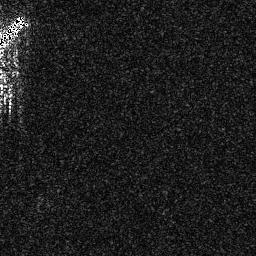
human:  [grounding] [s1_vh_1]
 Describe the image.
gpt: In the satellite image, there is  <ref>1 medium ship </ref> <box>[[0, 4, 8, 19, 0]]</box> located at top left.